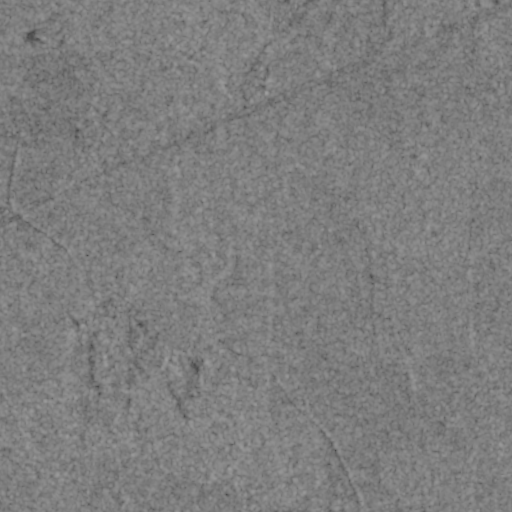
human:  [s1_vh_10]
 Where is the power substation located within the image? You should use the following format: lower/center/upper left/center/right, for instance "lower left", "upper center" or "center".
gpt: The power substation is located in the center left of the image.
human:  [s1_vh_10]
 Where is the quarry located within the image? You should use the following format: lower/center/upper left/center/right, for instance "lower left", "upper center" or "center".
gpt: There is no quarry in the image.

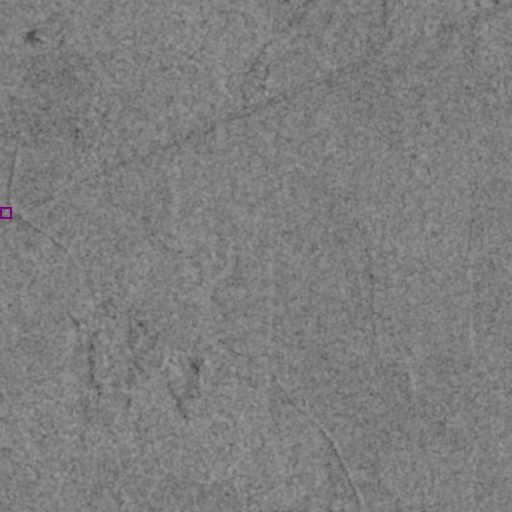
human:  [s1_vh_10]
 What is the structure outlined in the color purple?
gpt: The structure outlined in purple is a power substation.
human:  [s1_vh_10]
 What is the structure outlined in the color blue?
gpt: There is no blue outline.